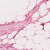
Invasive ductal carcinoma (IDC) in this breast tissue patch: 1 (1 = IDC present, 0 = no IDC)